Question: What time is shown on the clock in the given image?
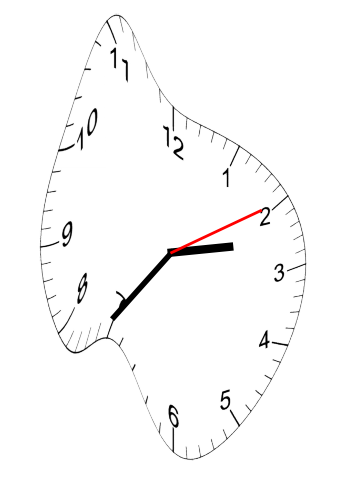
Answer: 02:36:10